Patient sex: F
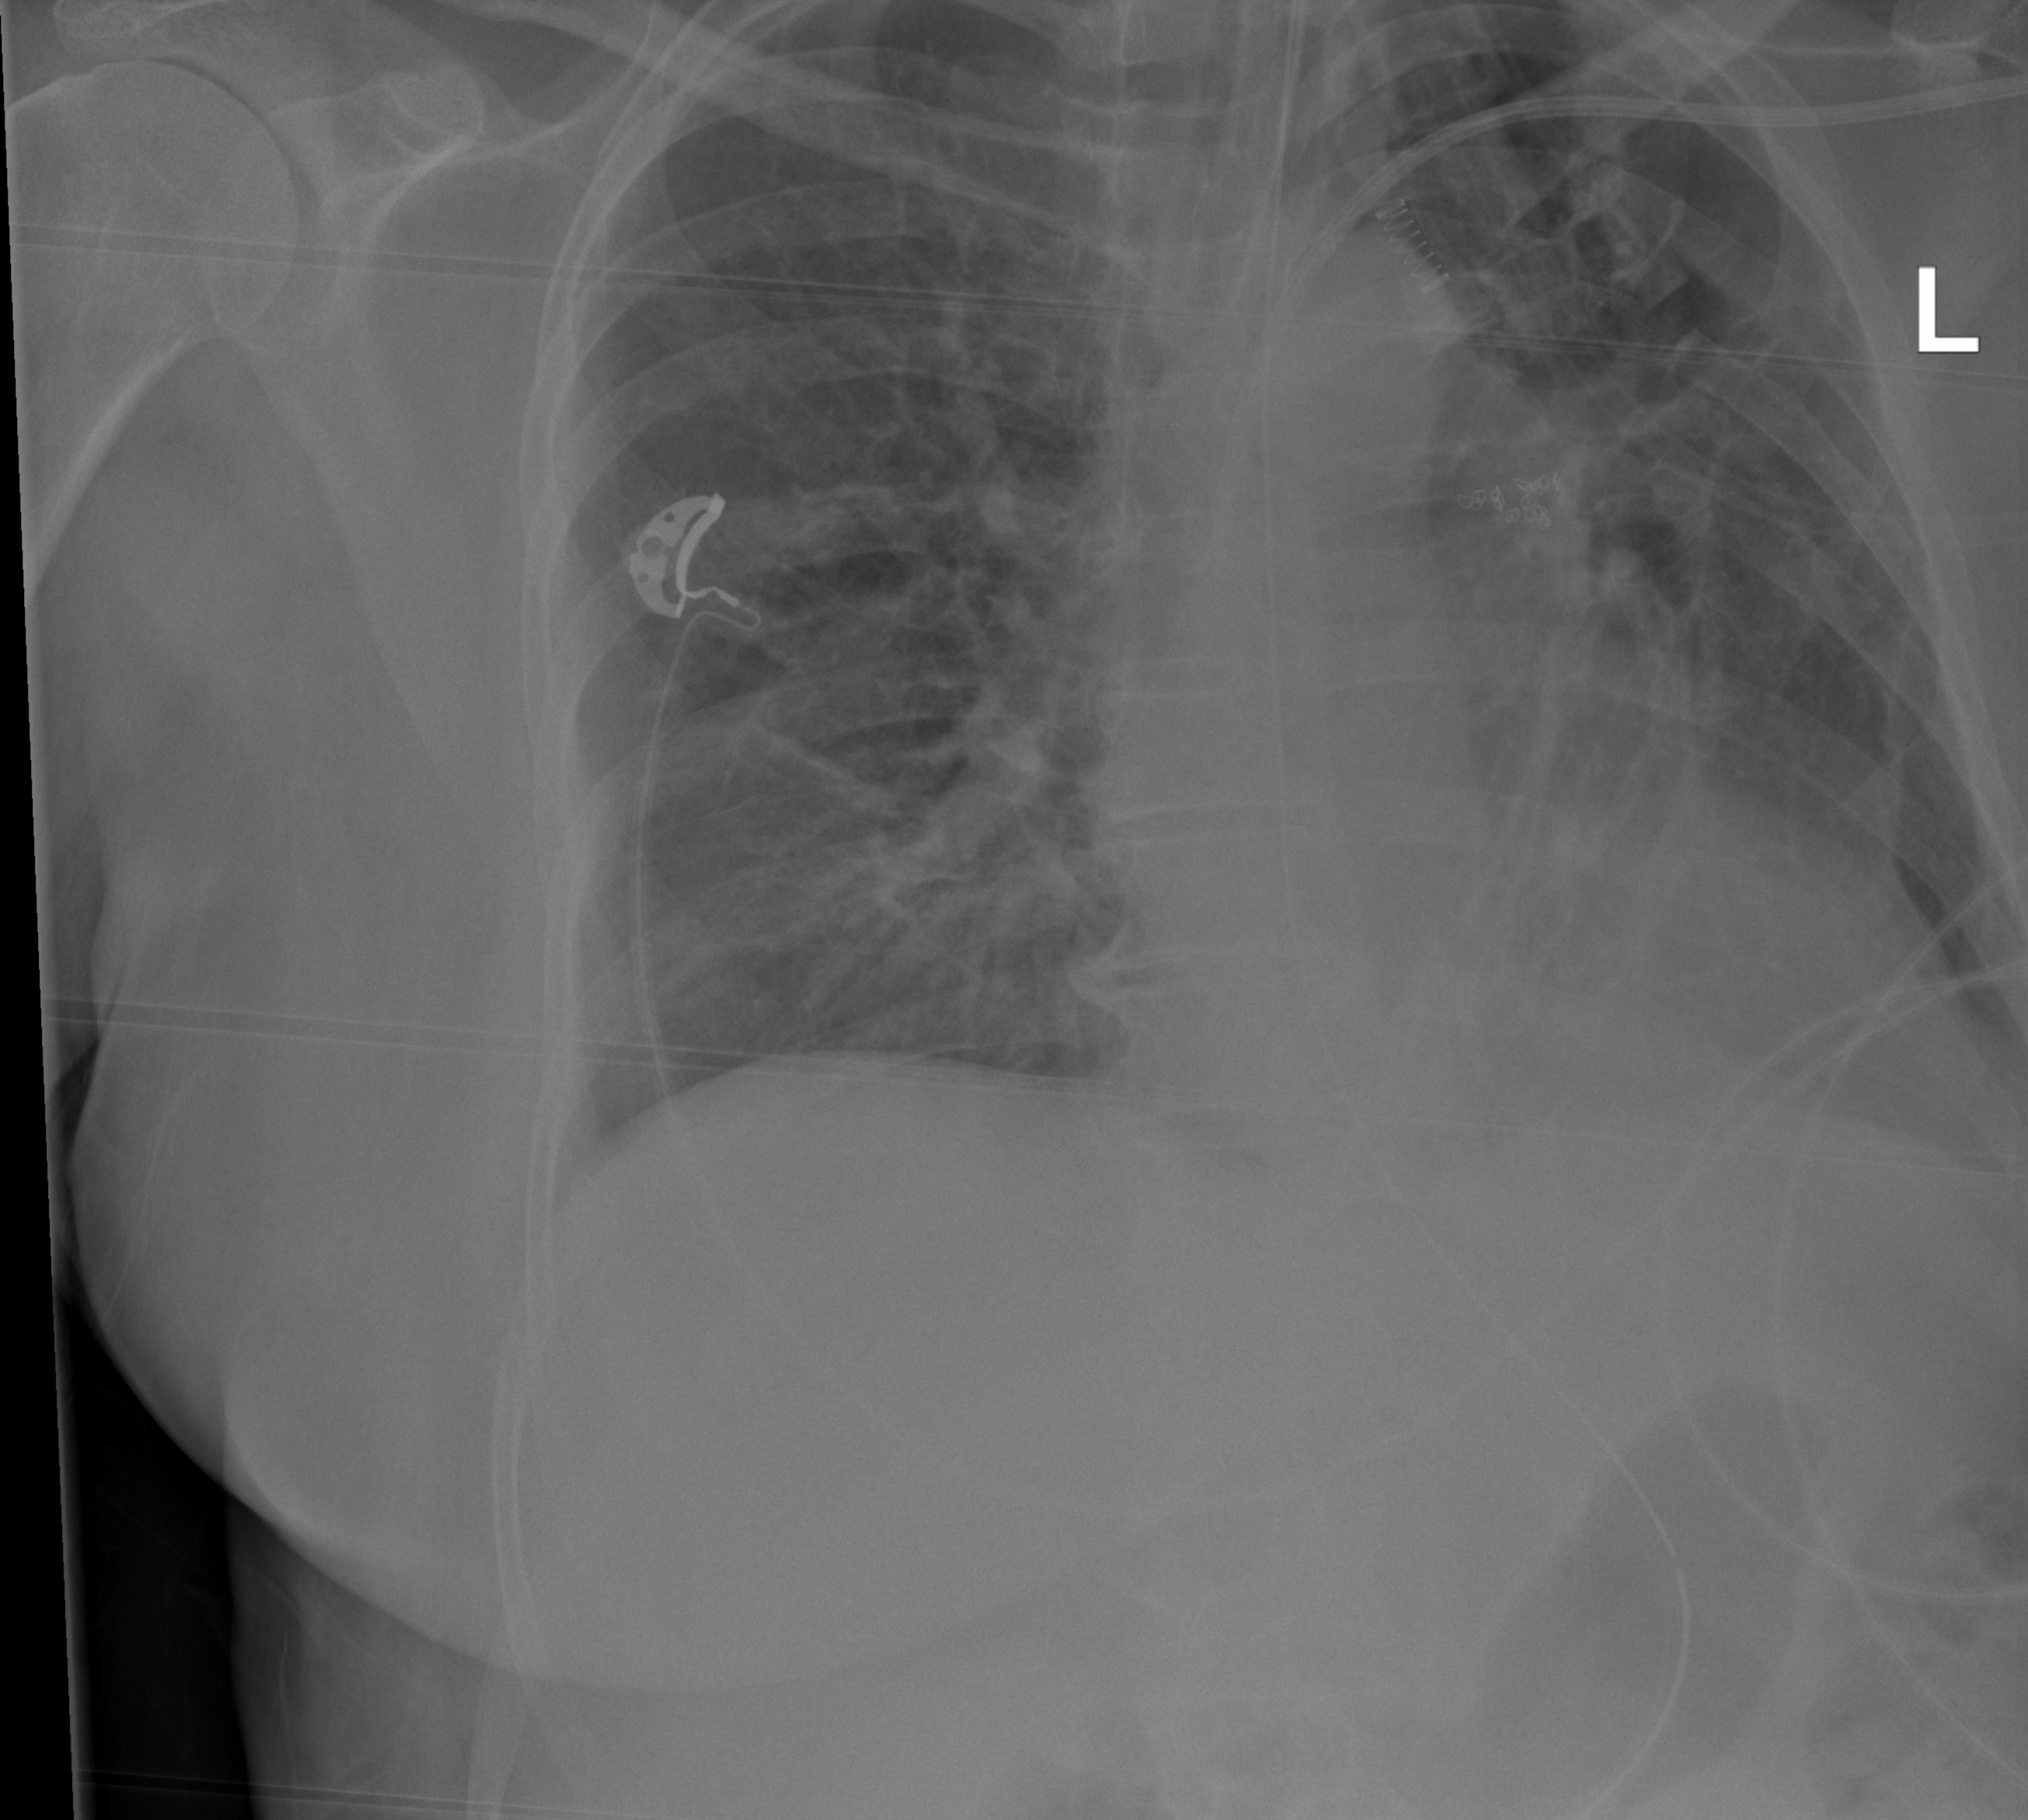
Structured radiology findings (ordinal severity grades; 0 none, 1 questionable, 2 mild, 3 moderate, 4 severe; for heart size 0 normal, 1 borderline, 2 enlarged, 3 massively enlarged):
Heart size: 0
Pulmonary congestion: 0
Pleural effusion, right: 0
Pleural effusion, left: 0
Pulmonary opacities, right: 0
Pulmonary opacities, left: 0
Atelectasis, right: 2
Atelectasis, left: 2